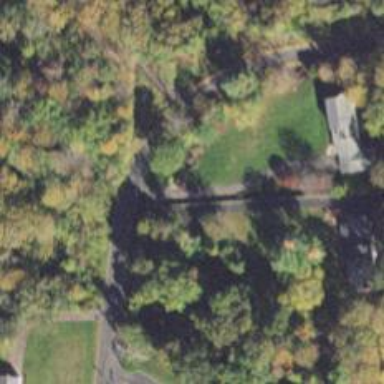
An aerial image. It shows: Residential driveway designated as service road.